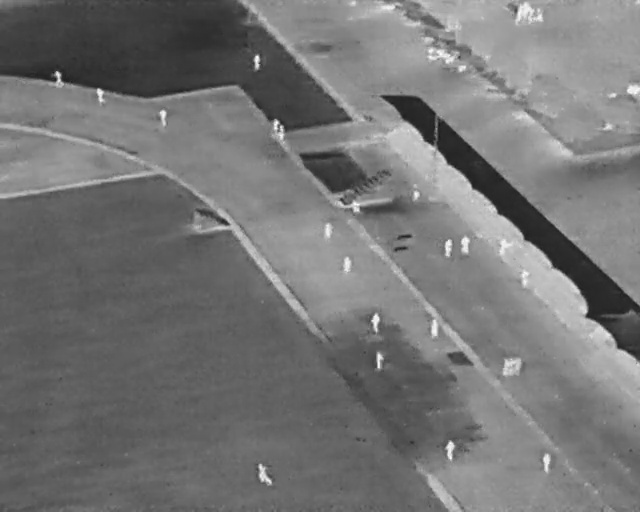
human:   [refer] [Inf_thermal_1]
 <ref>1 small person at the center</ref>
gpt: <box>[[54, 39, 56, 40, 2]]</box>

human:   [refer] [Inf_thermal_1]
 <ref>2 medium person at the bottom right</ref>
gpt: <box>[[68, 86, 71, 88, 2], [83, 89, 87, 91, 2]]</box>

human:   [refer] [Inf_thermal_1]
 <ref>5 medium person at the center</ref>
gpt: <box>[[50, 44, 52, 46, 2], [52, 50, 55, 52, 2], [66, 63, 69, 65, 2], [57, 62, 60, 63, 2], [63, 36, 66, 38, 2]]</box>

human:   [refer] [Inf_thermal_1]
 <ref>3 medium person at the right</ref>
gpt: <box>[[71, 46, 74, 48, 2], [68, 47, 71, 49, 2], [80, 53, 83, 55, 2]]</box>

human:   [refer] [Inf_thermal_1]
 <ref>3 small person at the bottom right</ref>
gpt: <box>[[77, 71, 80, 72, 2], [78, 71, 81, 72, 2], [79, 70, 82, 72, 2]]</box>

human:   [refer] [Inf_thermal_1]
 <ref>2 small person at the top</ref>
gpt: <box>[[42, 25, 45, 26, 2], [41, 24, 44, 25, 2]]</box>

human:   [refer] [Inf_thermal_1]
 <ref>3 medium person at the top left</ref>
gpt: <box>[[23, 21, 26, 23, 2], [14, 17, 17, 19, 2], [7, 14, 10, 16, 2]]</box>

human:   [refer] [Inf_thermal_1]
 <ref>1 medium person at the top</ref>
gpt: <box>[[38, 11, 41, 13, 2]]</box>